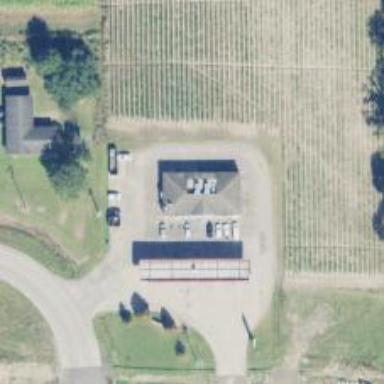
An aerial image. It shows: Convenience shop.